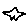
Label: star